The image shows the envelope spectrum of a rolling-element bearing's vibration signal, with the characteristic fault frequencies (BPFO outer race, BPFI inner race, BSF ball, FTF cage) marked as reference lines. Determine the bearing's health state. Answer with exactly one of: normal, inner_race, outer_race, ball.
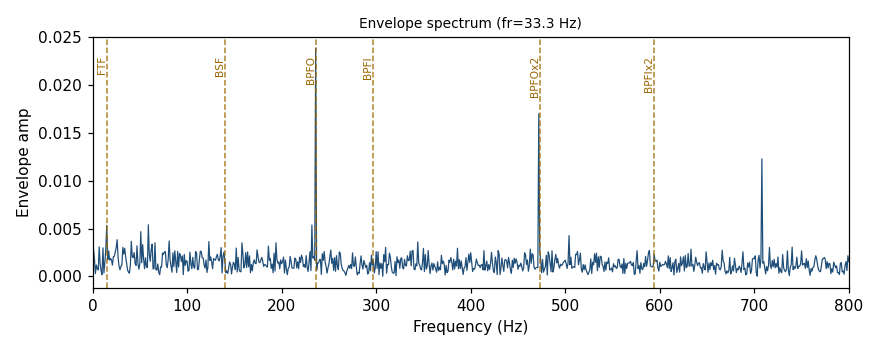
Answer: outer_race